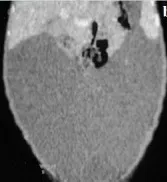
Coronal section.
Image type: radiology (ct)